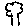
Label: tree